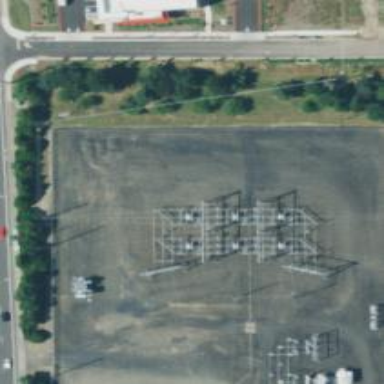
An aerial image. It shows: Switch for power supply.